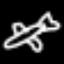
Label: airplane